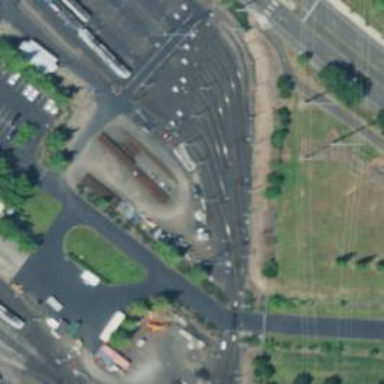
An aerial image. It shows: Light rail service yard with electrified contact lines.